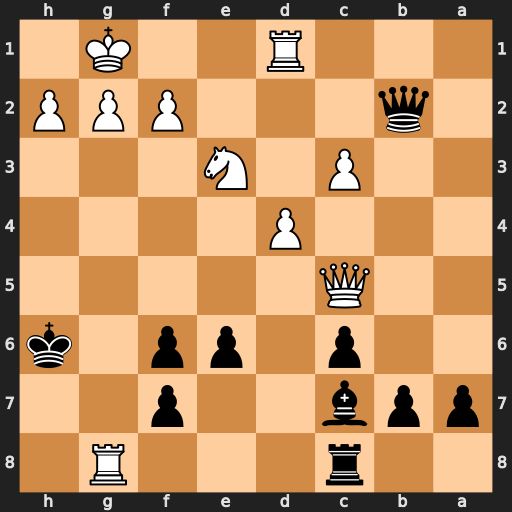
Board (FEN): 2r3R1/ppb2p2/2p1pp1k/2Q5/3P4/2P1N3/1q3PPP/3R2K1
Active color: b
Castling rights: -
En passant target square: -
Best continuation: Rxg8 Qe7 Bxh2+